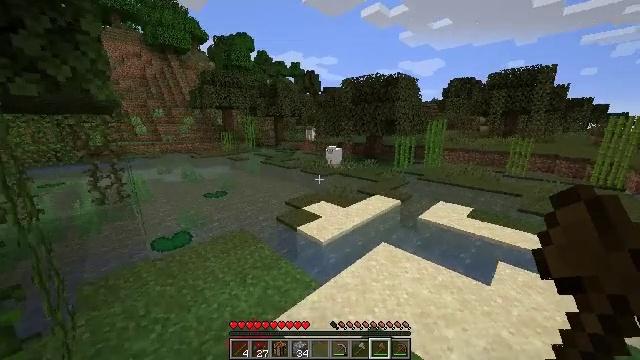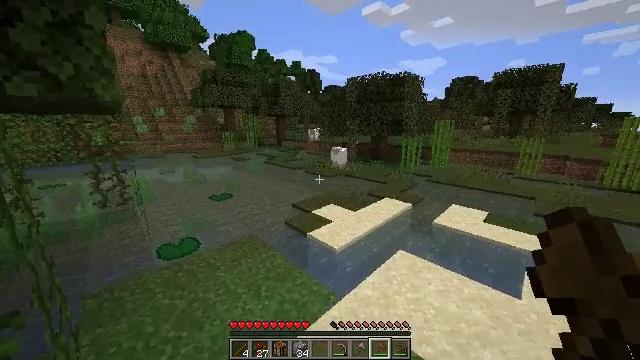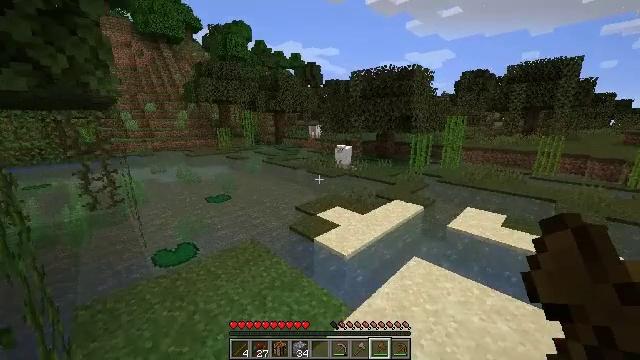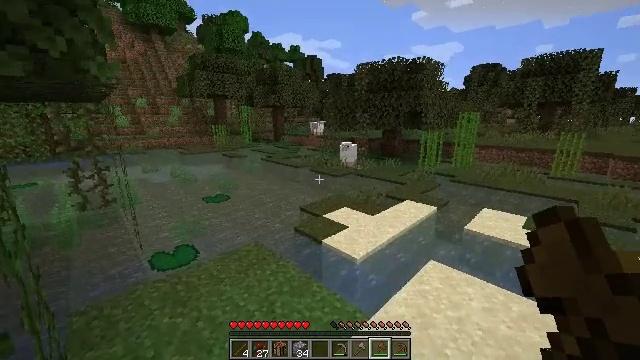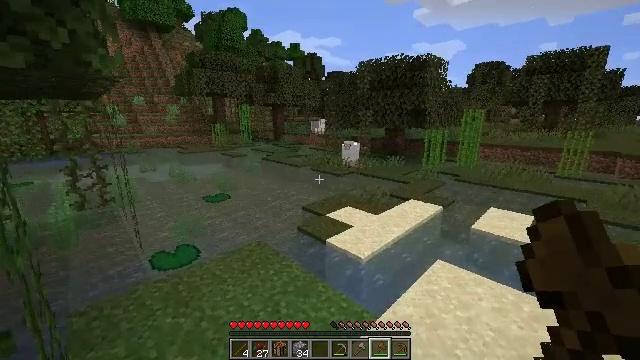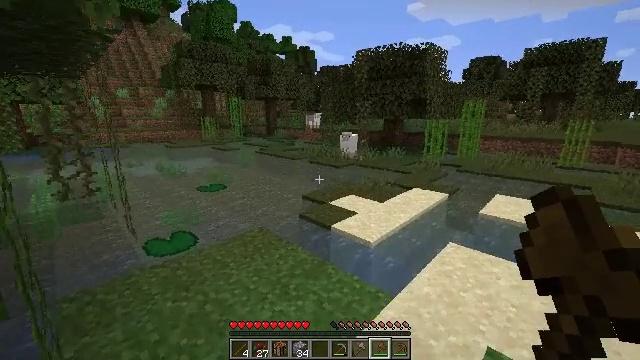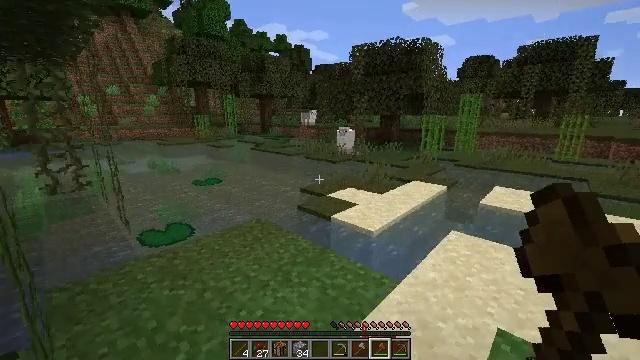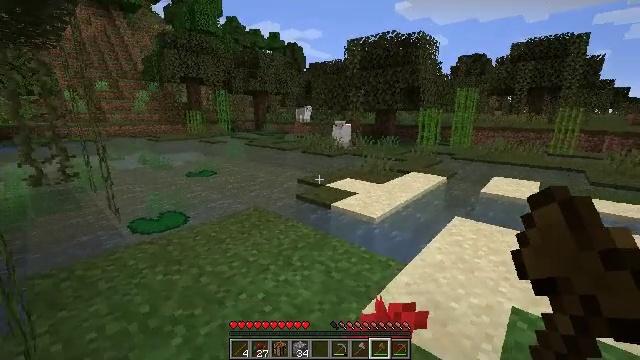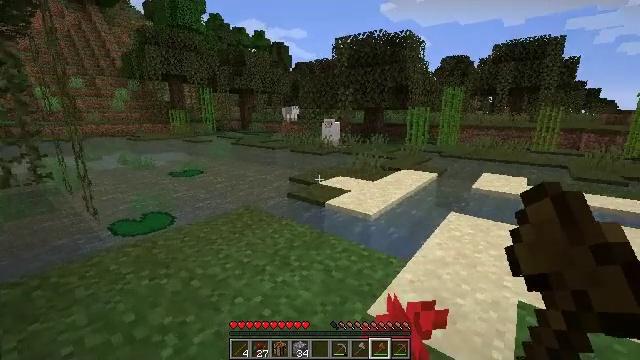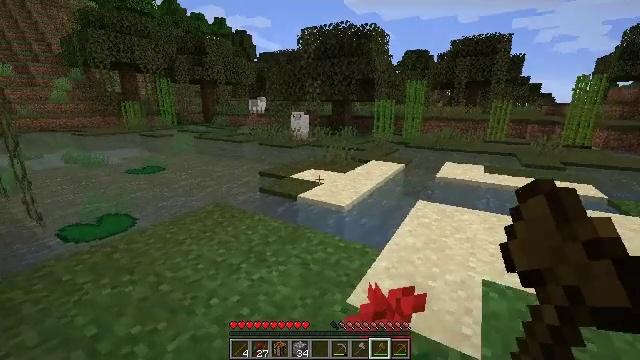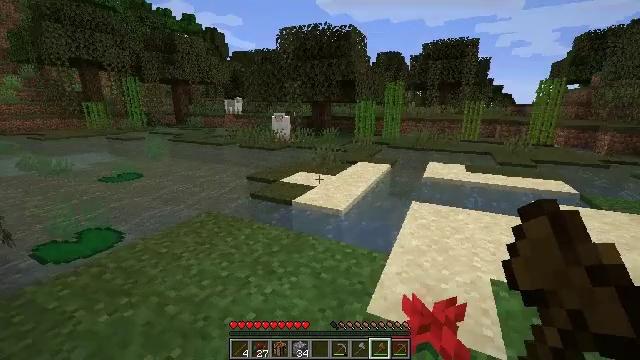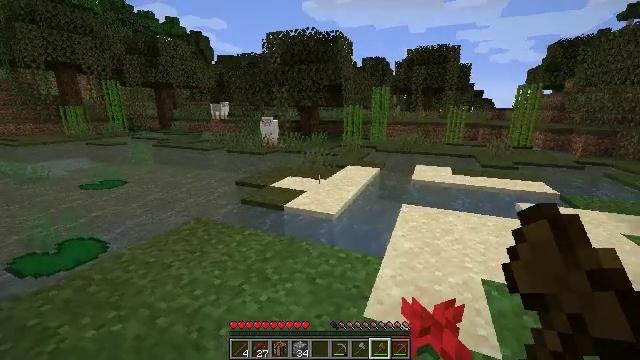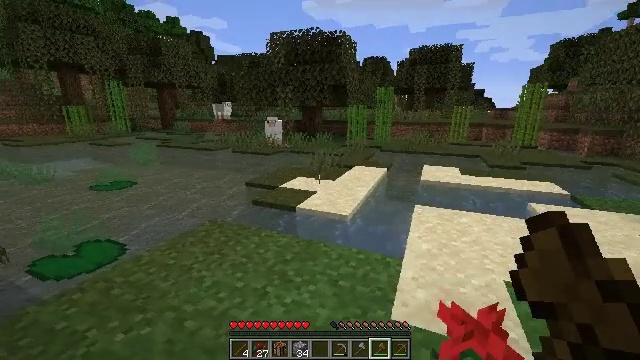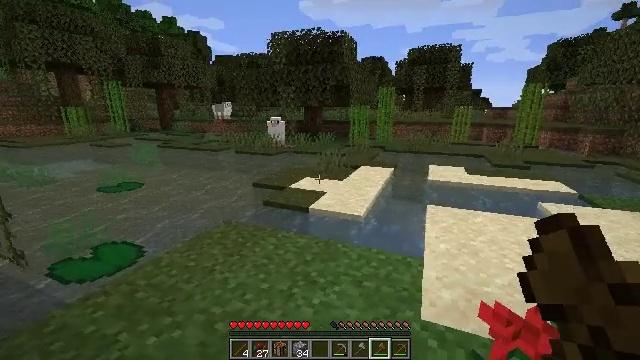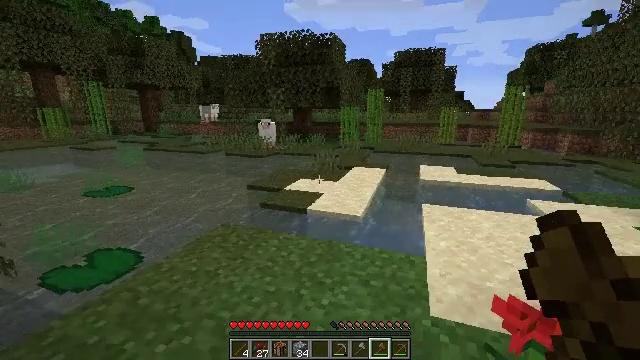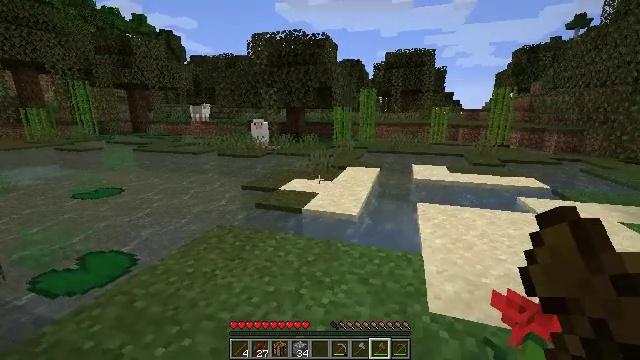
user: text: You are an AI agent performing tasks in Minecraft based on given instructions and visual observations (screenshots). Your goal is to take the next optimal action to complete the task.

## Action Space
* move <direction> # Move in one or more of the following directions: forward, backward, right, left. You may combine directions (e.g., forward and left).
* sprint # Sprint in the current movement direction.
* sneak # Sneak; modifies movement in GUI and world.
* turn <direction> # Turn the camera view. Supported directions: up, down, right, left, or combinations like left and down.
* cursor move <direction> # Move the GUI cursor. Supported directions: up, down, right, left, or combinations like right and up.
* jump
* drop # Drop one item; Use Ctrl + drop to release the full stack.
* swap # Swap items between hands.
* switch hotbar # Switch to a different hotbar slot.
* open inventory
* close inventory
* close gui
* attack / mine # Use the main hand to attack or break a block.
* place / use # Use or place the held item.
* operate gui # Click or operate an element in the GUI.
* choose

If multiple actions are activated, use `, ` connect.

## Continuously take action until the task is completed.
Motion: motion action
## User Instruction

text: Harvest the poppy flower.
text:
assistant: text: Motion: move left
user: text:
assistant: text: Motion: move left
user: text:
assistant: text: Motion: move left
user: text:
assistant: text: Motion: move left
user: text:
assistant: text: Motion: move left, turn right
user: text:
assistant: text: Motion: move left, turn right
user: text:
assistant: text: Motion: move left, turn right
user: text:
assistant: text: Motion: move left, turn right
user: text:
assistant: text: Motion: move left, turn right and down
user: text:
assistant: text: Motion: move left, turn right
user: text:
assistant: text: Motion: move left, turn right
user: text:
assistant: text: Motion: move left
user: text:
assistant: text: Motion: move left
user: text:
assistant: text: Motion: turn right
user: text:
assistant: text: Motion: turn right
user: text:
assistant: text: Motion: turn right
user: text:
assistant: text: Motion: turn right and down
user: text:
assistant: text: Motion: turn right and down
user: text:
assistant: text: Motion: turn right
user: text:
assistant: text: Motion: no_op
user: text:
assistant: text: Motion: turn left and down
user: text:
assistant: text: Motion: move left, turn left and down
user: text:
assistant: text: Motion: move forward and move left, turn left and down
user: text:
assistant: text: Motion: move forward and move left, turn left and down
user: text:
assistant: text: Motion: move forward and move left, turn left and down
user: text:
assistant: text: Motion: move forward and move left
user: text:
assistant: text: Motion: move forward and move left
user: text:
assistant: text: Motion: move forward and move left
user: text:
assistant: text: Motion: no_op
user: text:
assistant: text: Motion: no_op